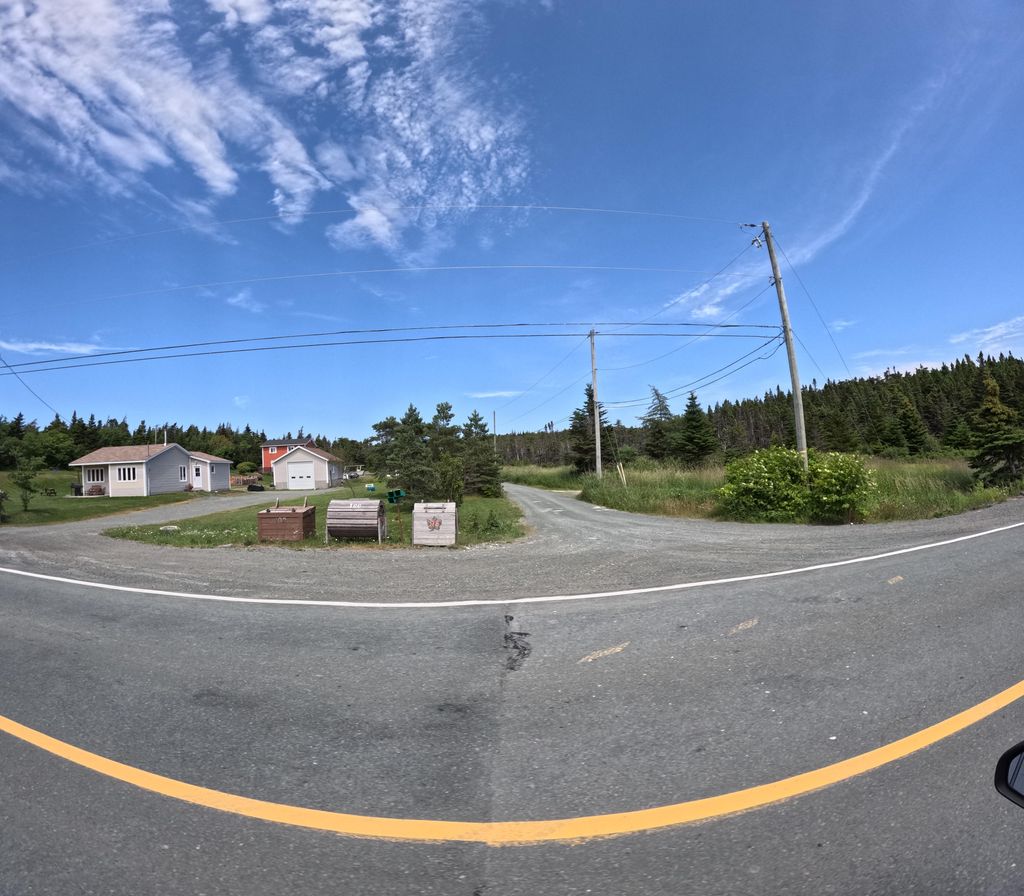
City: st_johns